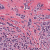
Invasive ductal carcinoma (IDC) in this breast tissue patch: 1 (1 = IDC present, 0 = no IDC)